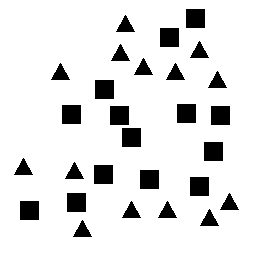
Squares: 14
Triangles: 14
Stars: 0
Total shapes: 28